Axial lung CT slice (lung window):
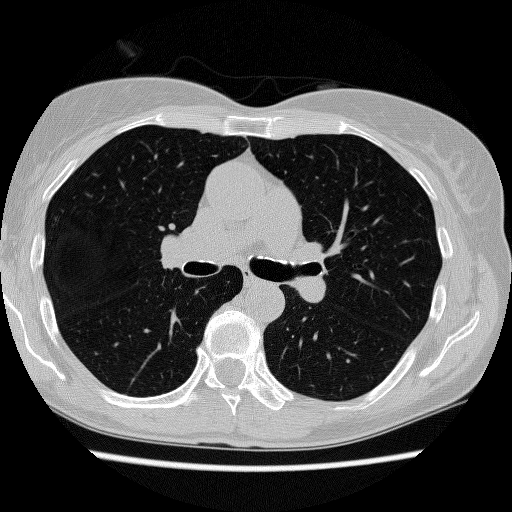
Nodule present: no